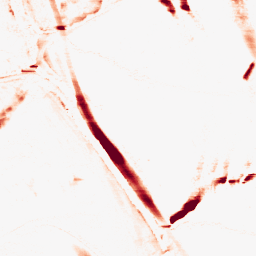
Category: morphological
Decomposition family: morphological_rect
Decomposition parameters: operation: opening
width: 20
height: 3
Upsampling method: cubic_mitchell
Upsampling parameters: scale: 8
Upsampling scale: 8